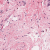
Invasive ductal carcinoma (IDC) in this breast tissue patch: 0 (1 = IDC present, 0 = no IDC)